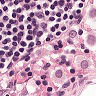
Metastatic tissue present: no